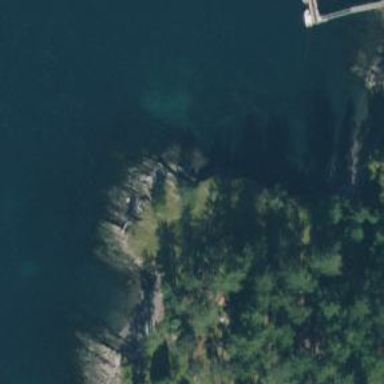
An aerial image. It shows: Natural cliff.